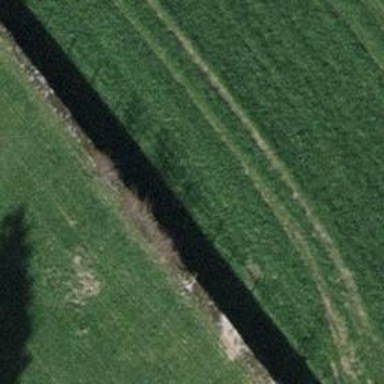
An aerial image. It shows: Concrete retaining wall.